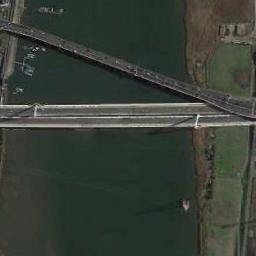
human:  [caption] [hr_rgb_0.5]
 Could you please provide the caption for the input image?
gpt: Two bridges are over the green river .

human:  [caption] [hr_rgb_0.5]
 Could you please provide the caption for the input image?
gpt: The two bridges intersect on the river bank .

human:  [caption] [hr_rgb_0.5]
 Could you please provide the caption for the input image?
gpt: Two cross-triangular bridges connect the green fields on both sides of the turquoise water  There are many ships in the river .

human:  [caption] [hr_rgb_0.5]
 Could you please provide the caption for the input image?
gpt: Two bridges built on a dark green river and the lawn on one side of the river  .

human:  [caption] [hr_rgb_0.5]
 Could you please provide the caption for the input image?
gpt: The two Bridges go up and down at an Angle .